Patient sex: M
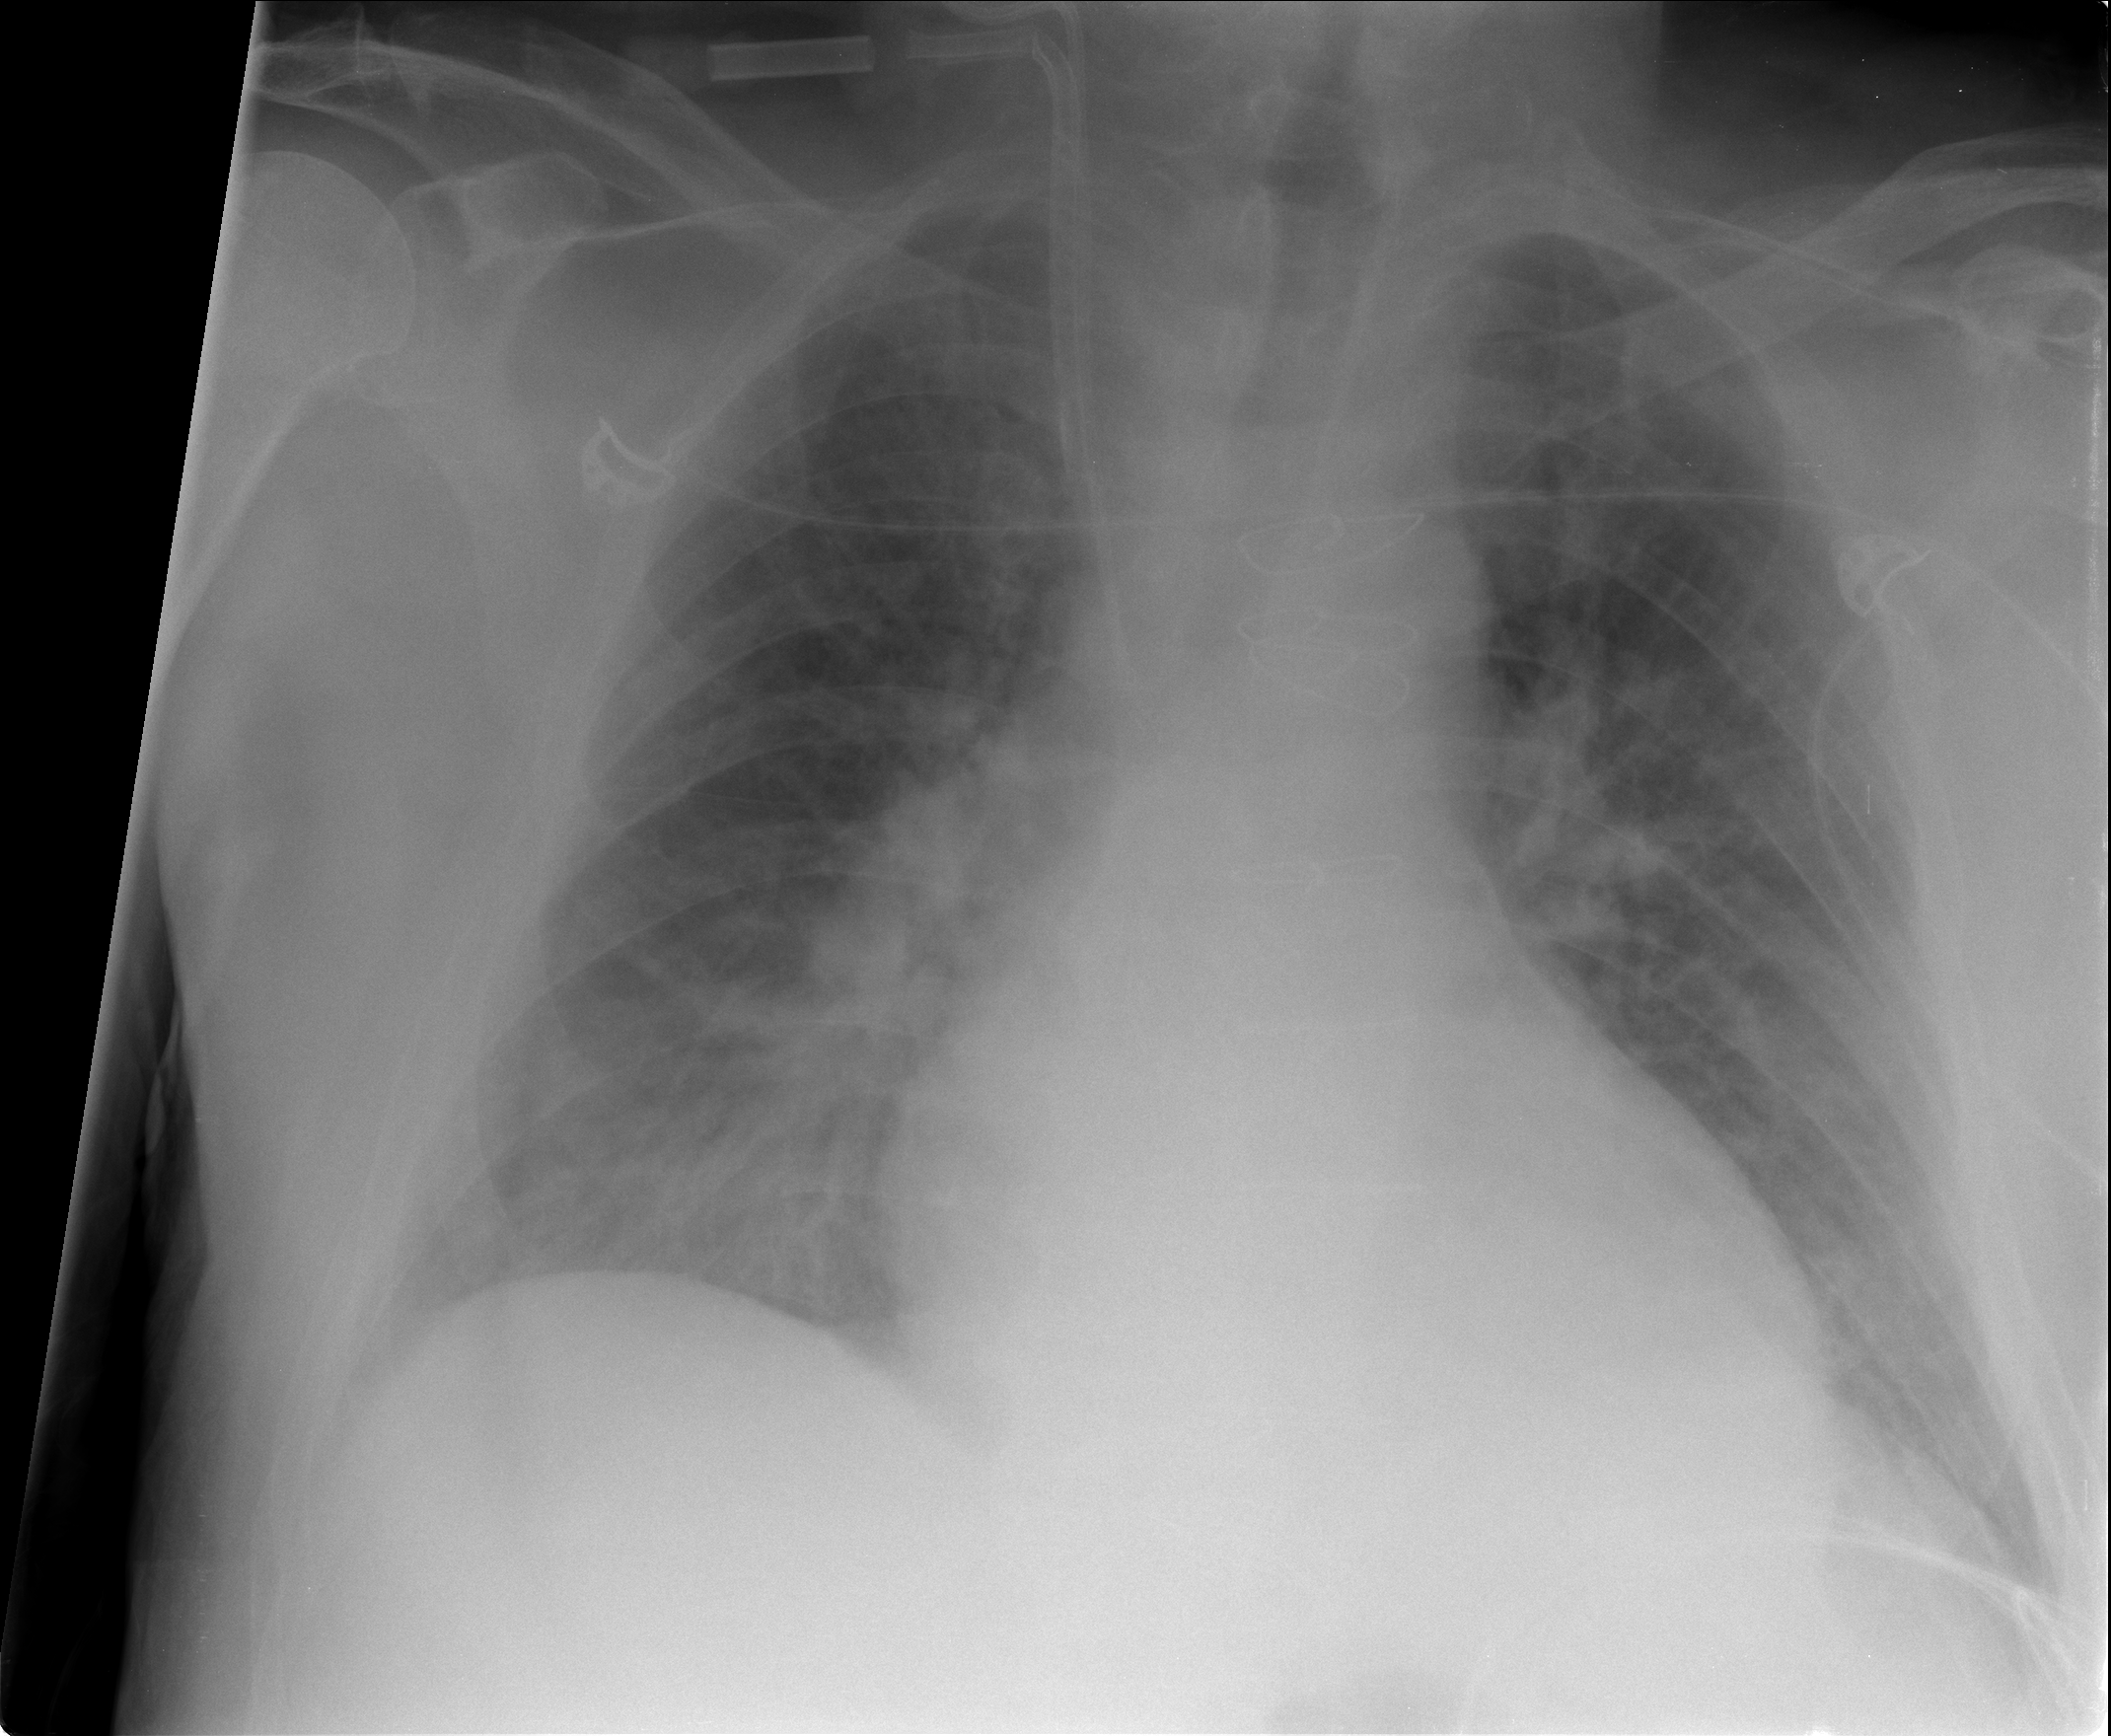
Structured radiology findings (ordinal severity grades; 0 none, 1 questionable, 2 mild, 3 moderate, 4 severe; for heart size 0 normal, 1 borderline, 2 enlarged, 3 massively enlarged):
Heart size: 1
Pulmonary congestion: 2
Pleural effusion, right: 2
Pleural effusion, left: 1
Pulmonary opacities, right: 2
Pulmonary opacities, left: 2
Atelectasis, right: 1
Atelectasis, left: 1